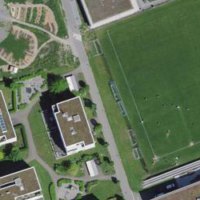
EUNIS habitat code: 53
Species observed at this site:
Symphyotrichum lanceolatum